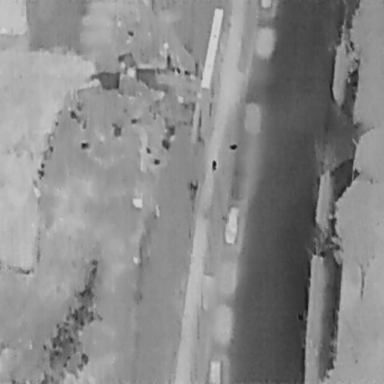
There are four objects shown in the infrared image, including a Person, and three Cars.